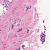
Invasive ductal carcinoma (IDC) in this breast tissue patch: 0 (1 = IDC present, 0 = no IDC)